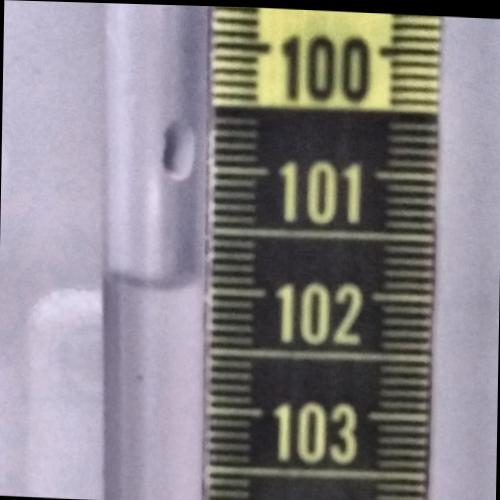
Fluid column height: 102.0 cm